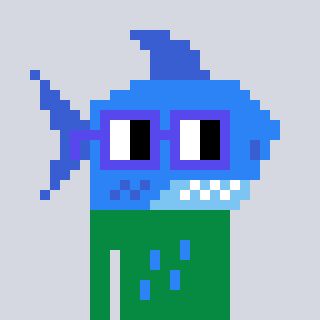
a pixel art character with square blue glasses, a shark-shaped head and a green-colored body on a cool background